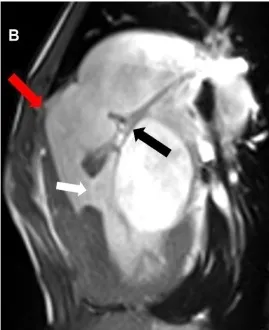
Cardiac magnetic resonance imaging. B) Sagittal view with visualization of the non-restrictive ventricular septal defect (white arrow), the pulmonary valve (red arrow), and the residual non-restrictive pulmonary banding (black arrow).
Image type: radiology (mri)